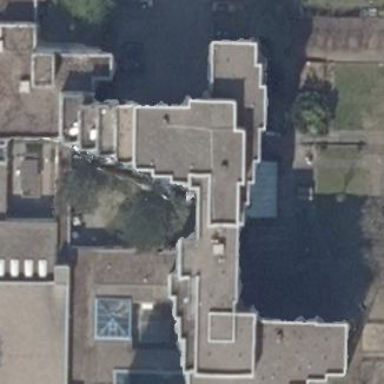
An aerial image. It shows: Nursing home.